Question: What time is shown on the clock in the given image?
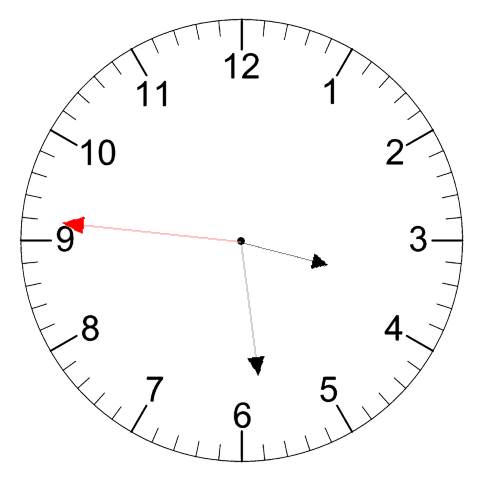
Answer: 03:28:46